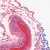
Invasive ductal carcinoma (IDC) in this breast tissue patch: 0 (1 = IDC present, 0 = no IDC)